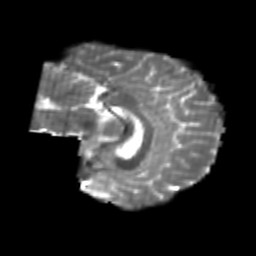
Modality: T2w
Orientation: sagittal
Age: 20
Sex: female
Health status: healthy
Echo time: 0.074 s